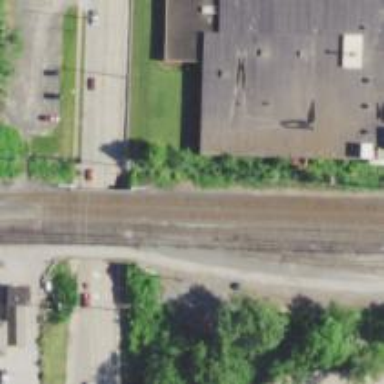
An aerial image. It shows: Railway yard used for servicing trains.